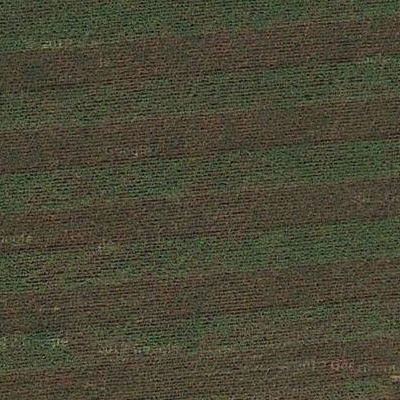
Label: Field